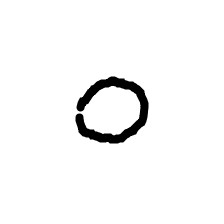
Shape: circle